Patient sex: M
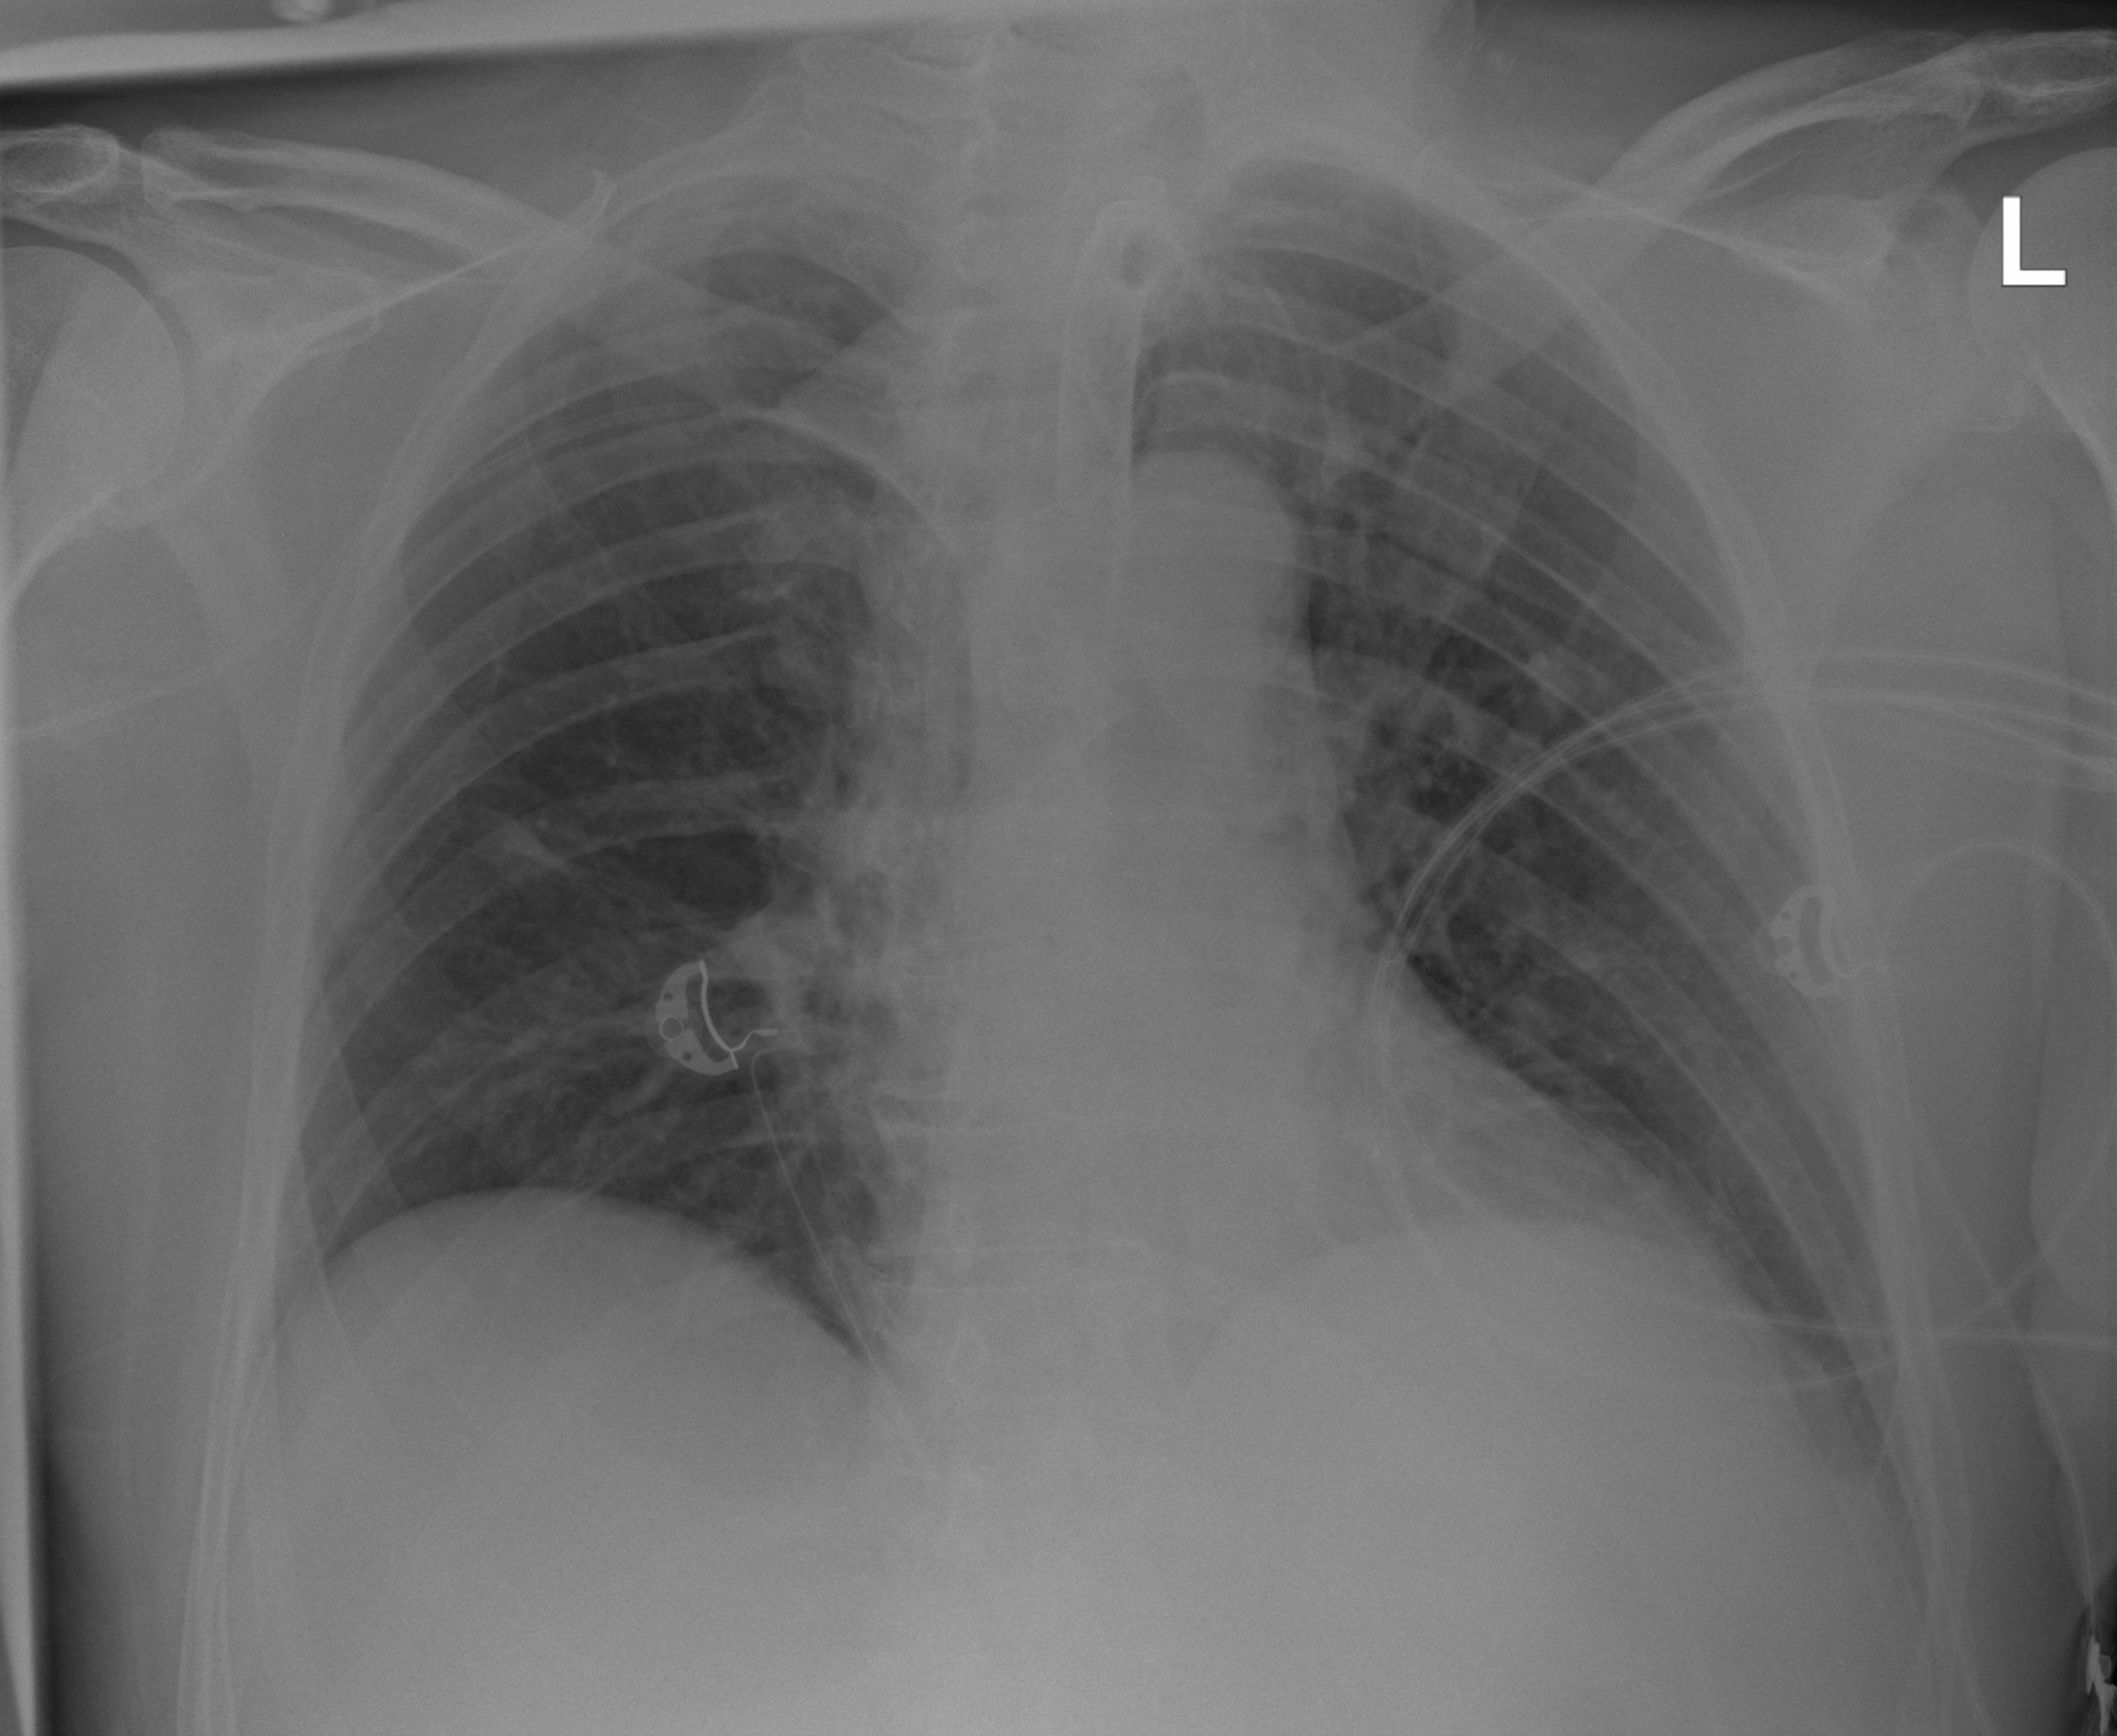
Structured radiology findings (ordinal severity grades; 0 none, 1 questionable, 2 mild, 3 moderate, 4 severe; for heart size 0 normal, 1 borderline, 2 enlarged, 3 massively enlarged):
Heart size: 0
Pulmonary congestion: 0
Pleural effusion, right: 0
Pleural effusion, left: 2
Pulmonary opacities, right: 0
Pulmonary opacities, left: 0
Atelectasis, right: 2
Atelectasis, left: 0